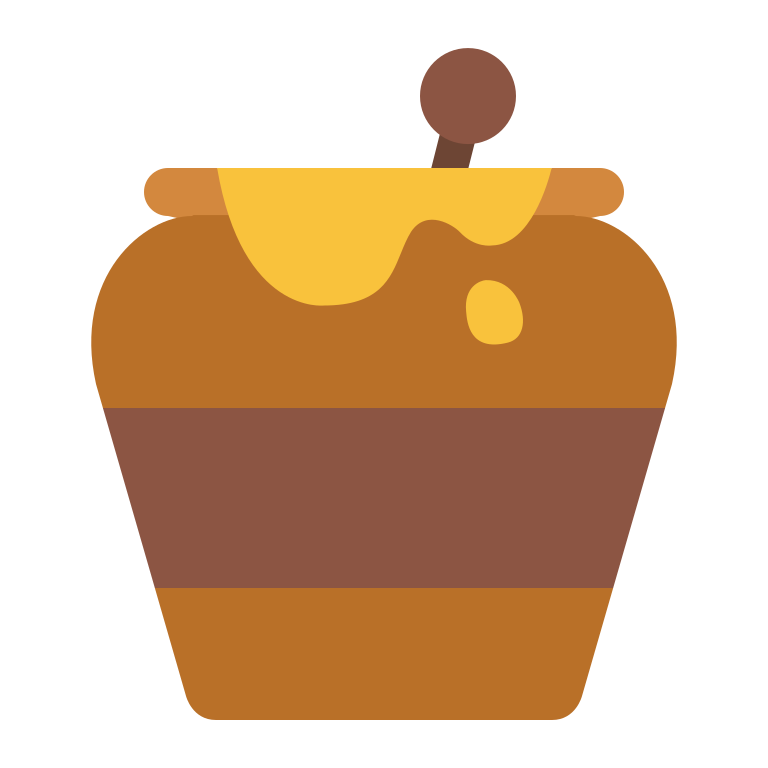
honey pot flat